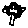
Label: tree